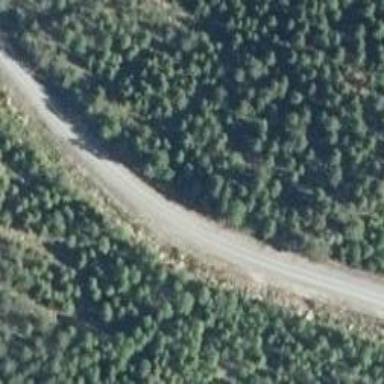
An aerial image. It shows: Unclassified road.